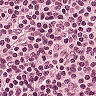
Metastatic tissue present: no